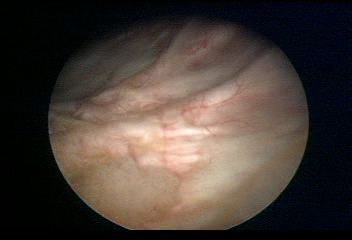
Modality: WLC
Class: Normal mucosa
Bladder cancer association: No